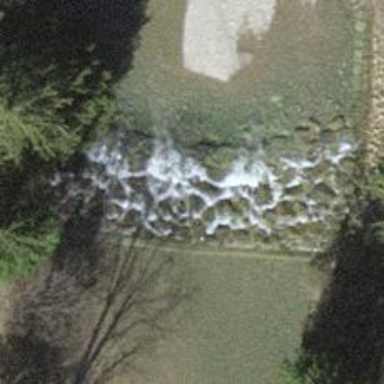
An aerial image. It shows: Weir in waterway.